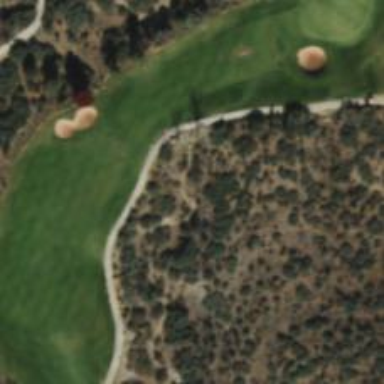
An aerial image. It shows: Area with grass used as rough in golf course.